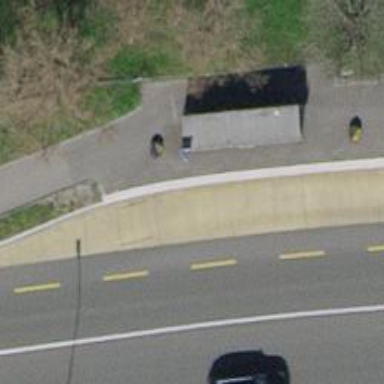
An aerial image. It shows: Bus stop with shelter. It is platform for public transport.